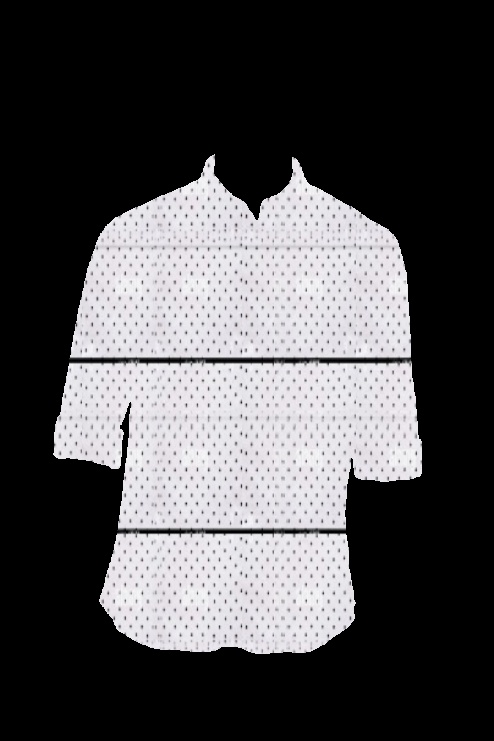
white polka dot tee